Interaction volume radius: 10 \u00c5
Interaction volume height: 15 \u00c5
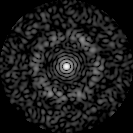
Disorder parameter: 0.8278